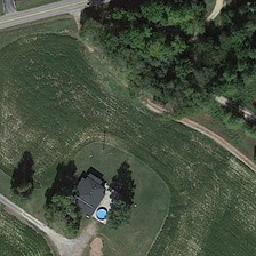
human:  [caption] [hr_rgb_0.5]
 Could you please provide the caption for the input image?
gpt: a building with three trees are near a lawn and some green trees.

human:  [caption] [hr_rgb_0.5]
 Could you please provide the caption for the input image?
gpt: A building with three trees is near a meadow and some green trees.

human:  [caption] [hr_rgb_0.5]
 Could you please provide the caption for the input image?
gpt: Green prairie near three trees

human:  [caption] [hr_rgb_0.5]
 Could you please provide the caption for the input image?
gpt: Two wooden buildings are near the meadow and some green trees.

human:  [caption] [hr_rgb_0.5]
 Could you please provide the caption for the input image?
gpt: A building with three trees is next to a piece of Prado and some green trees.